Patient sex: M
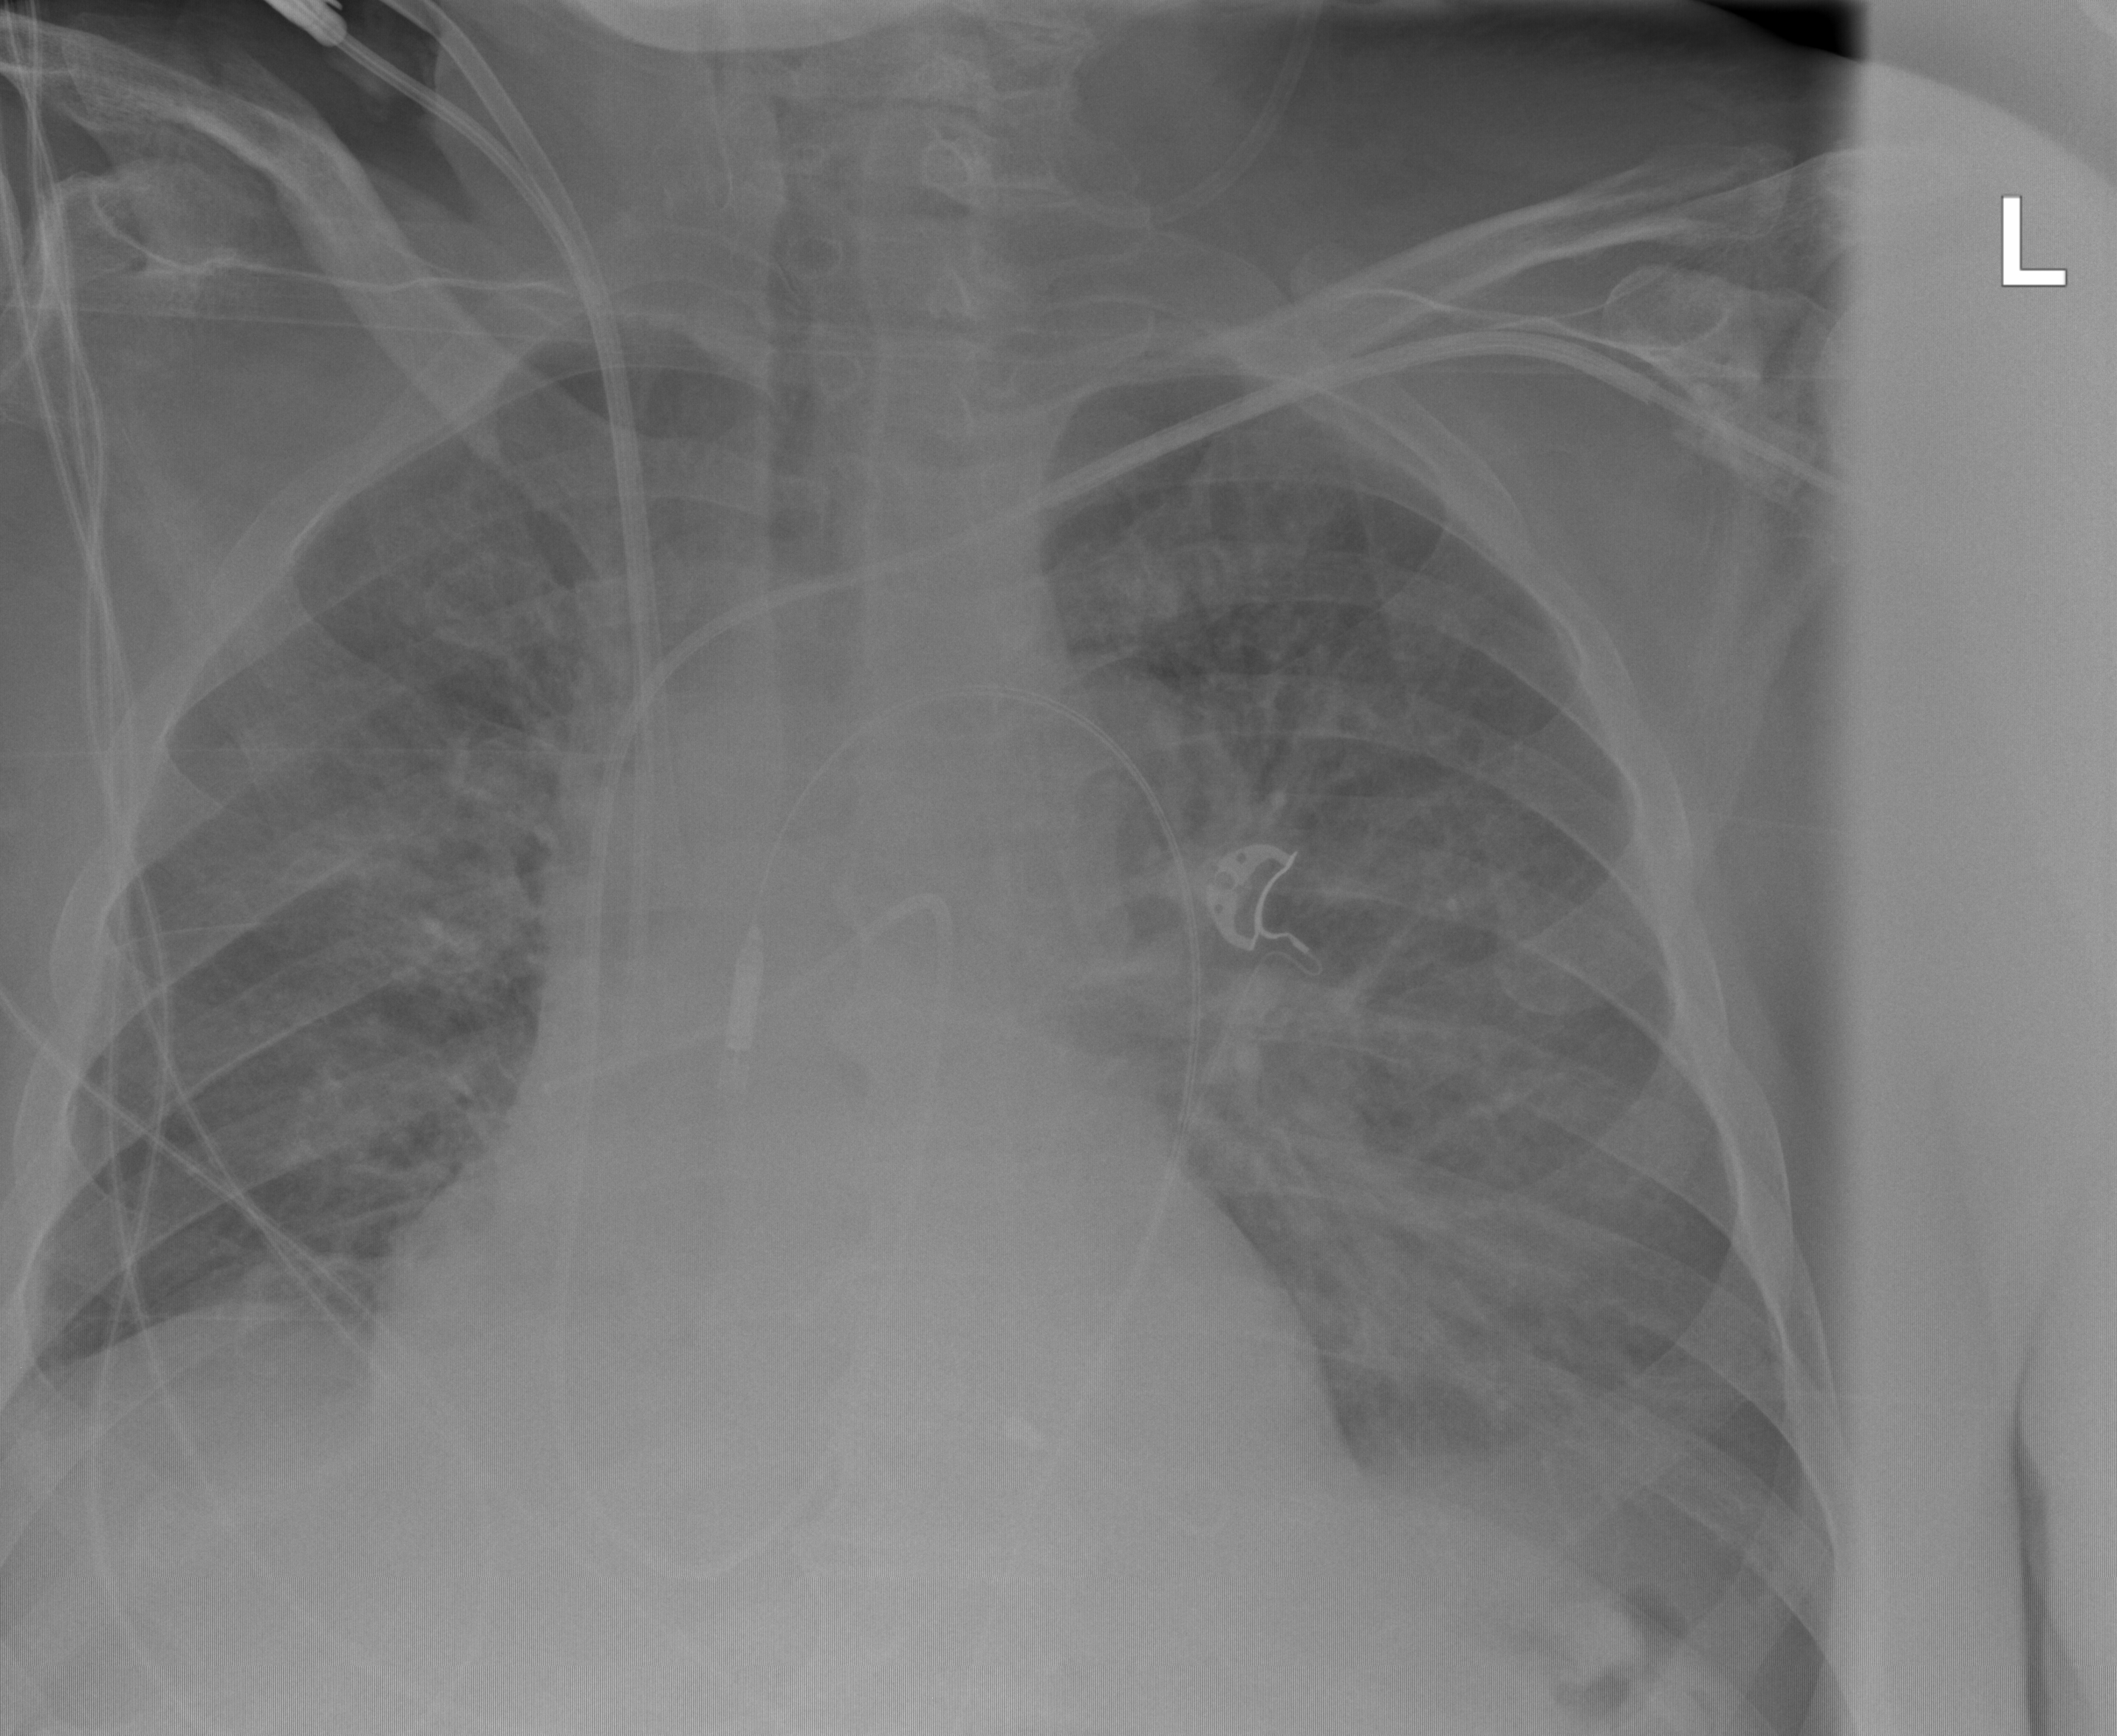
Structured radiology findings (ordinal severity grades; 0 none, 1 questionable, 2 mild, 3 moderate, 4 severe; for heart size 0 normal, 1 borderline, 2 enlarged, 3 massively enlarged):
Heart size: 1
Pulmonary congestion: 2
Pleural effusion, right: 0
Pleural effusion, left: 2
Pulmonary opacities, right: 2
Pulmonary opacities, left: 2
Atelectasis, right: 0
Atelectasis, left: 2